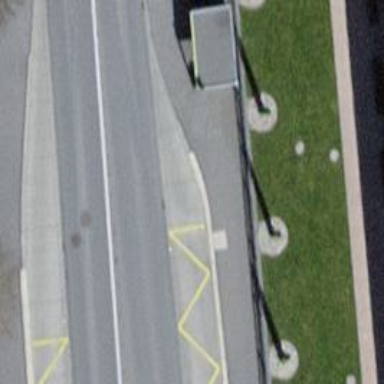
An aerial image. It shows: Bus stop with shelter. It is platform for public transport.